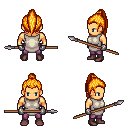
a pixel art fantasy rpg character, male body template, human, tanned skin, white tunic, magenta pants, light blonde long topknot hairstyle, metal gloves, maroon shoes, spear, four views (front, back, left, right), 2x2 character sprite sheet, small pixel art, hard edges, no anti-aliasing